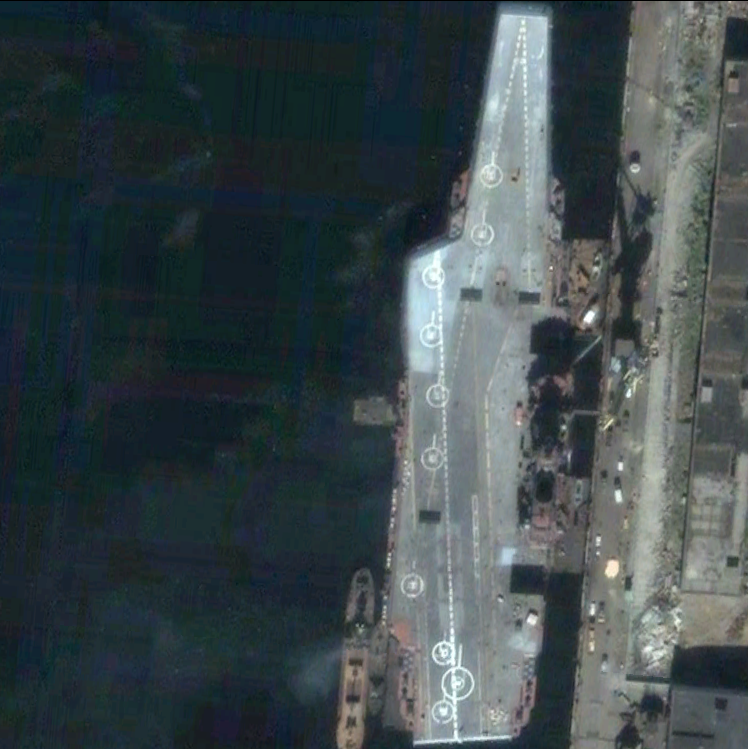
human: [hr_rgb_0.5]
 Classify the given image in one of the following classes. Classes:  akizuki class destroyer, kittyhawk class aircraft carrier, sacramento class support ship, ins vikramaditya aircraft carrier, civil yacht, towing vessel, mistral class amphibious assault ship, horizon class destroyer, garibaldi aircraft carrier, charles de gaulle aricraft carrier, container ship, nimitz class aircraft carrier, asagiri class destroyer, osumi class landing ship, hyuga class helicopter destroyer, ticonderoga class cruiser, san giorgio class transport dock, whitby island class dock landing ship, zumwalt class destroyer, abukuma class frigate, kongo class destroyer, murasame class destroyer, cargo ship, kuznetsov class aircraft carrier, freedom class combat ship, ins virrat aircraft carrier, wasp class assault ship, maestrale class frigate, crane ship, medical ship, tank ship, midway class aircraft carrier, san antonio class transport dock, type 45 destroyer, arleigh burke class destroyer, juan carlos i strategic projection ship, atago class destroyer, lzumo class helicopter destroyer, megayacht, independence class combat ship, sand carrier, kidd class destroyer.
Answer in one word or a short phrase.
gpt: Kuznetsov class aircraft carrier